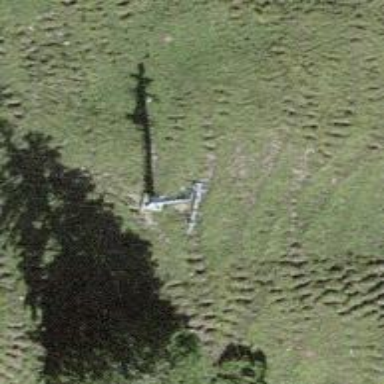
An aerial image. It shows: Pylon used for aerialway.